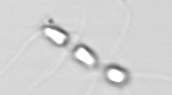
Label: Chaetoceros